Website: macys
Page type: account-dashboard
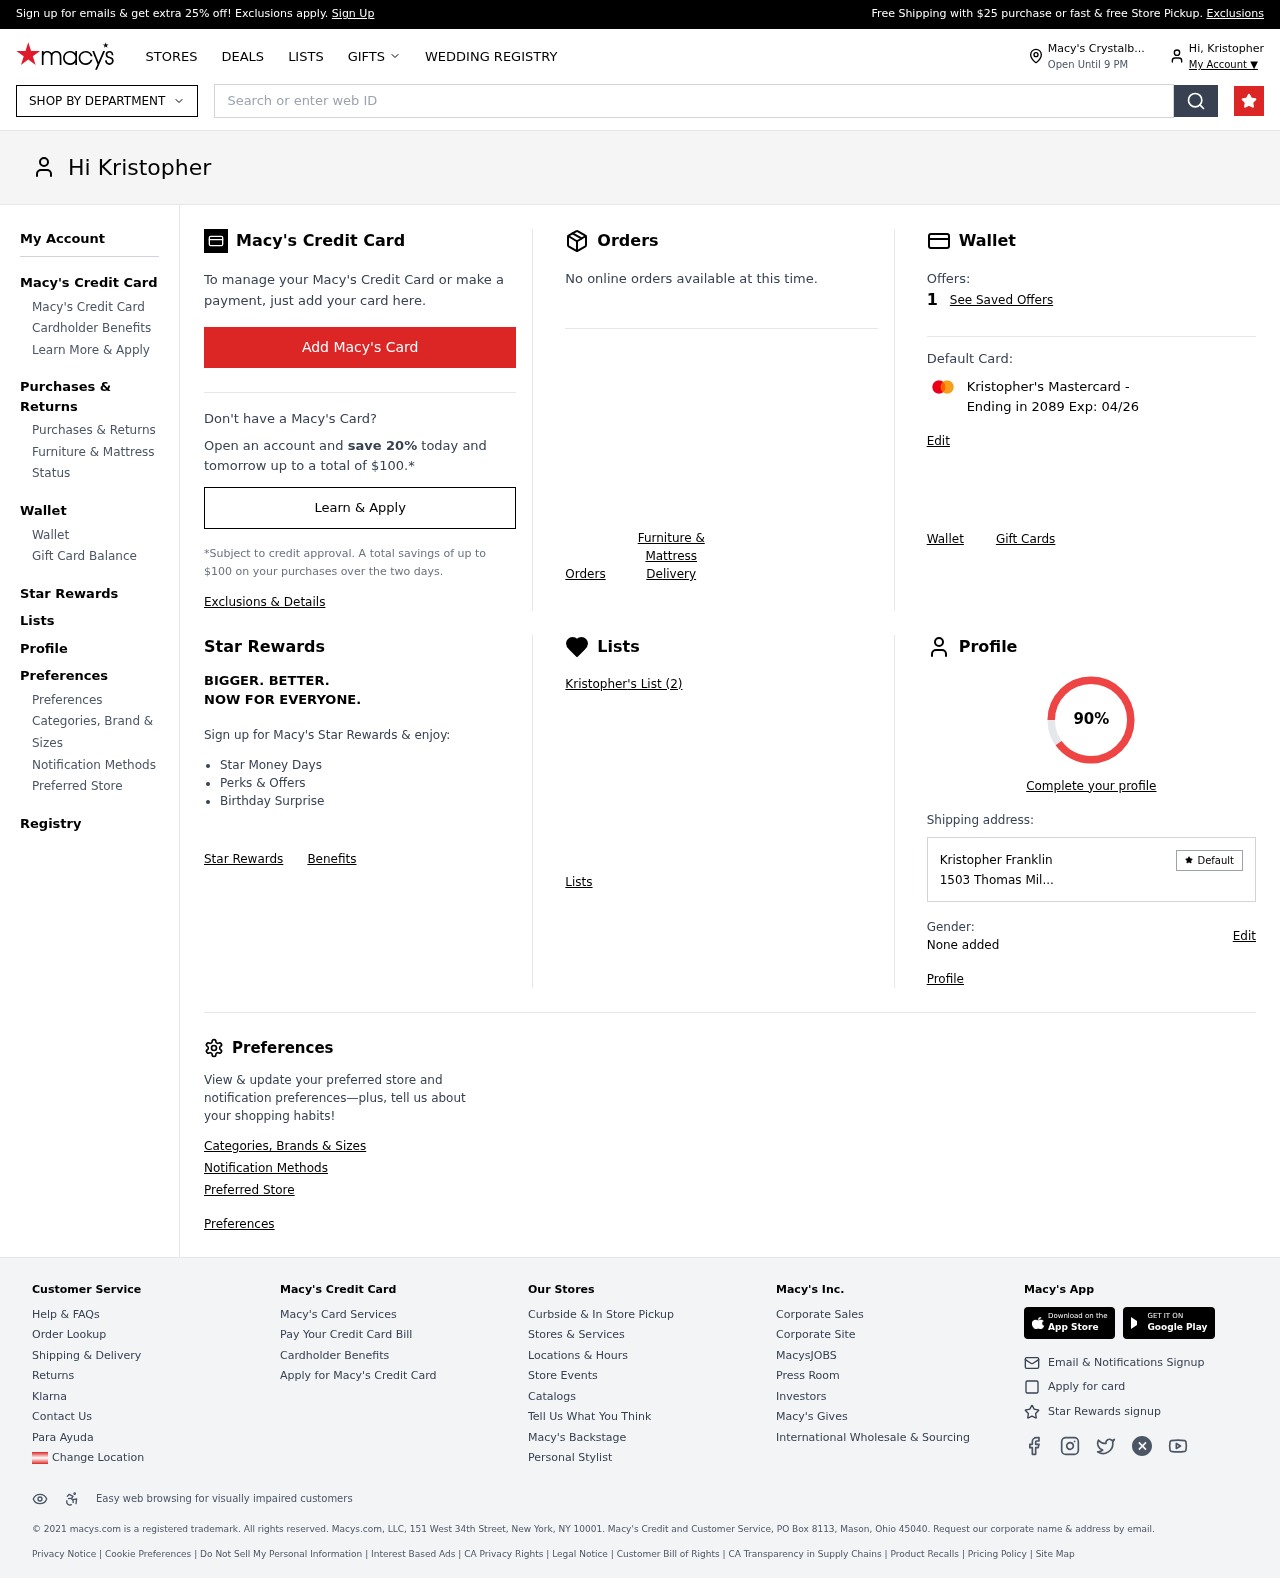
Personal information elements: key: PII_CARD_LAST4
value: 2089
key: PII_CARD_TYPE
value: Mastercard
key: PII_CITY
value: Crystalb
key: PII_FIRSTNAME
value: Kristopher
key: PII_FULLNAME
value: Kristopher Franklin
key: PII_STREET
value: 1503 Thomas Mil
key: PII_CARD_EXPIRY
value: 04/26
Search elements: key: HEADER_SEARCH
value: Search or enter web ID